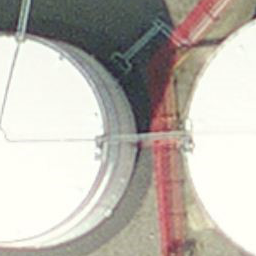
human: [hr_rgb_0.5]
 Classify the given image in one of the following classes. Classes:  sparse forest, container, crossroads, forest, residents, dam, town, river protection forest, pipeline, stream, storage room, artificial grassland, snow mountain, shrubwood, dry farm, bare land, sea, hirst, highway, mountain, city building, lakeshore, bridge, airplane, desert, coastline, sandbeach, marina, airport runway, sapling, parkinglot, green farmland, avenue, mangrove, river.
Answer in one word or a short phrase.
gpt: storage room